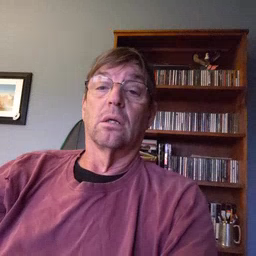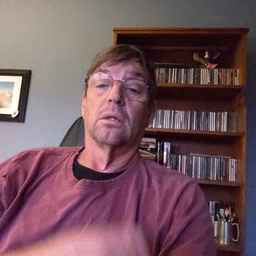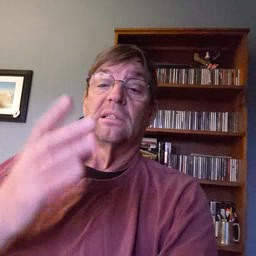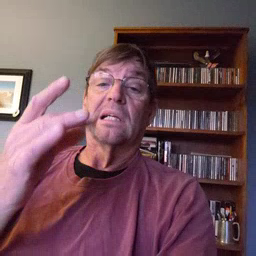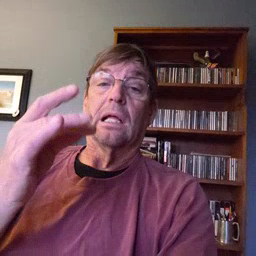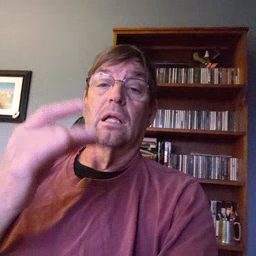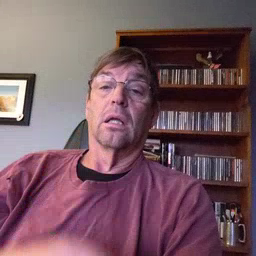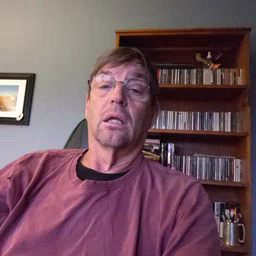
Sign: sticky